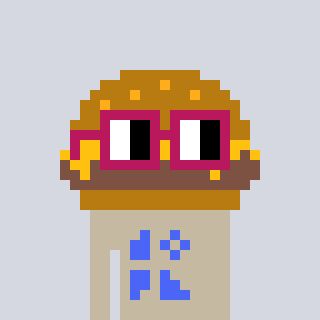
a pixel art character with square dark red glasses, a burger-shaped head and a bege-colored body on a cool background